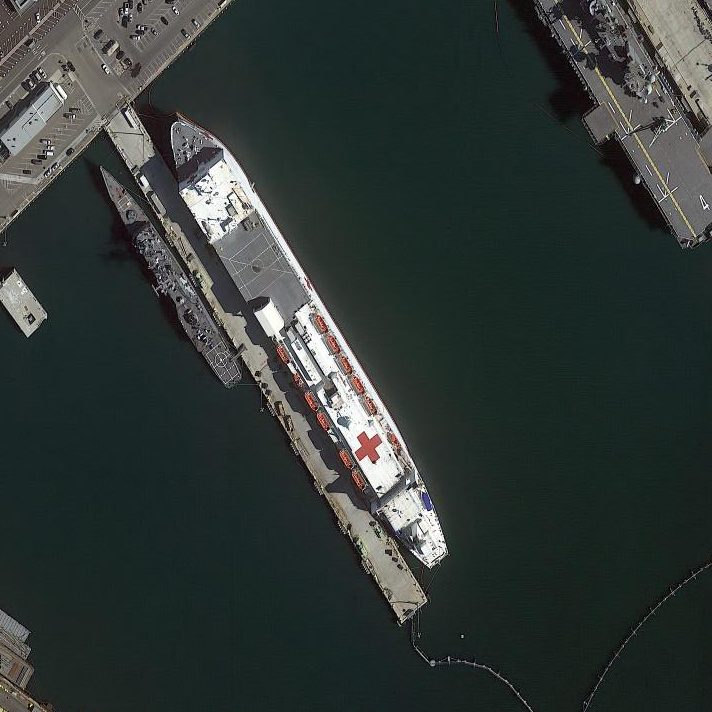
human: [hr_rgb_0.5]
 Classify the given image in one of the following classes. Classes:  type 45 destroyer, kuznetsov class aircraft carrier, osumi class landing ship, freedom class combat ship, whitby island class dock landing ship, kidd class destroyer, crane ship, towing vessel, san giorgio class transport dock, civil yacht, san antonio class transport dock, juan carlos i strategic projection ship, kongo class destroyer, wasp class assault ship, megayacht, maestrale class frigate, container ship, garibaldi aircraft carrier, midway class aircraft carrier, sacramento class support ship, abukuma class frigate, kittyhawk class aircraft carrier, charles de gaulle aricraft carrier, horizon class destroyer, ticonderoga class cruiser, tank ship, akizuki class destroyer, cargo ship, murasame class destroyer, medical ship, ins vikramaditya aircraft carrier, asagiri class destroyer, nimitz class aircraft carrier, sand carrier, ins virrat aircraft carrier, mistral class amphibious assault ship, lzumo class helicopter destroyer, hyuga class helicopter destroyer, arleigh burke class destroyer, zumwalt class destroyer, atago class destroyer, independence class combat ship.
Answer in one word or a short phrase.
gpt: Medical ship